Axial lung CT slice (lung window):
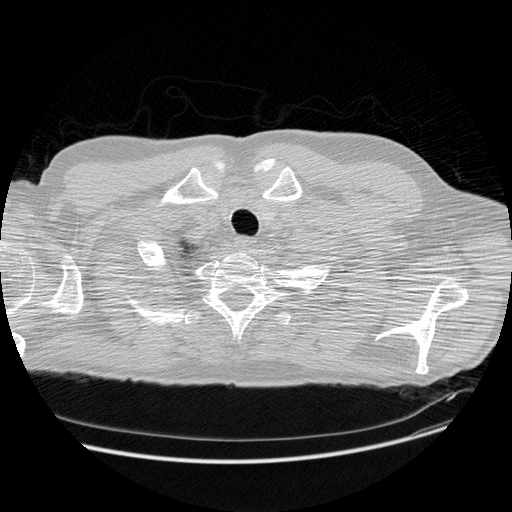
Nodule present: no